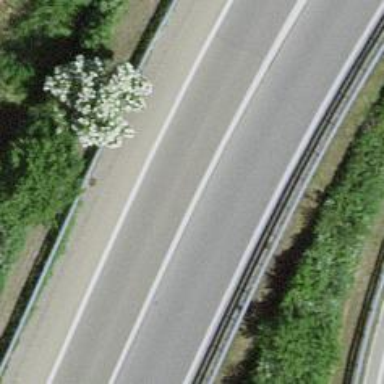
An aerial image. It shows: Asphalt motorway link.